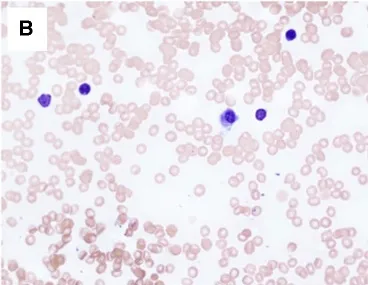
Blood and bone marrow cytology. Bone marrow aspirate smear. On day 26 after first dose of lomustine showing tricytopenia and bone marrow aplasia (May-Grunwald-Giemsa stain, x40 objective, the total magnification x400).
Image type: pathology (giemsa)